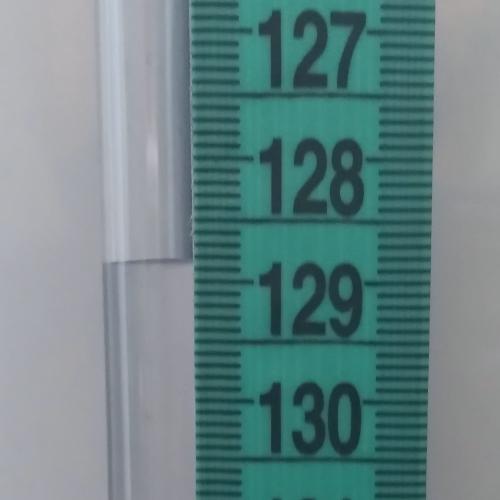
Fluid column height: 128.8 cm